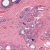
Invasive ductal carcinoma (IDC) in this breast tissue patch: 0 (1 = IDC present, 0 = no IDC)